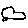
Label: car